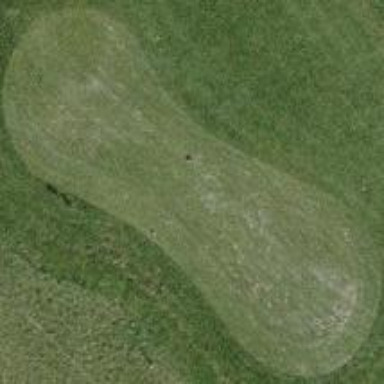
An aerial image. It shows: Golf tee.